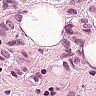
Metastatic tissue present: yes